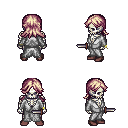
a pixel art fantasy rpg character, male body template, skeleton, white robe, metal pants, white blonde loose hair, bracelets, maroon shoes, dagger, four views (front, back, left, right), 2x2 character sprite sheet, small pixel art, hard edges, no anti-aliasing